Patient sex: F
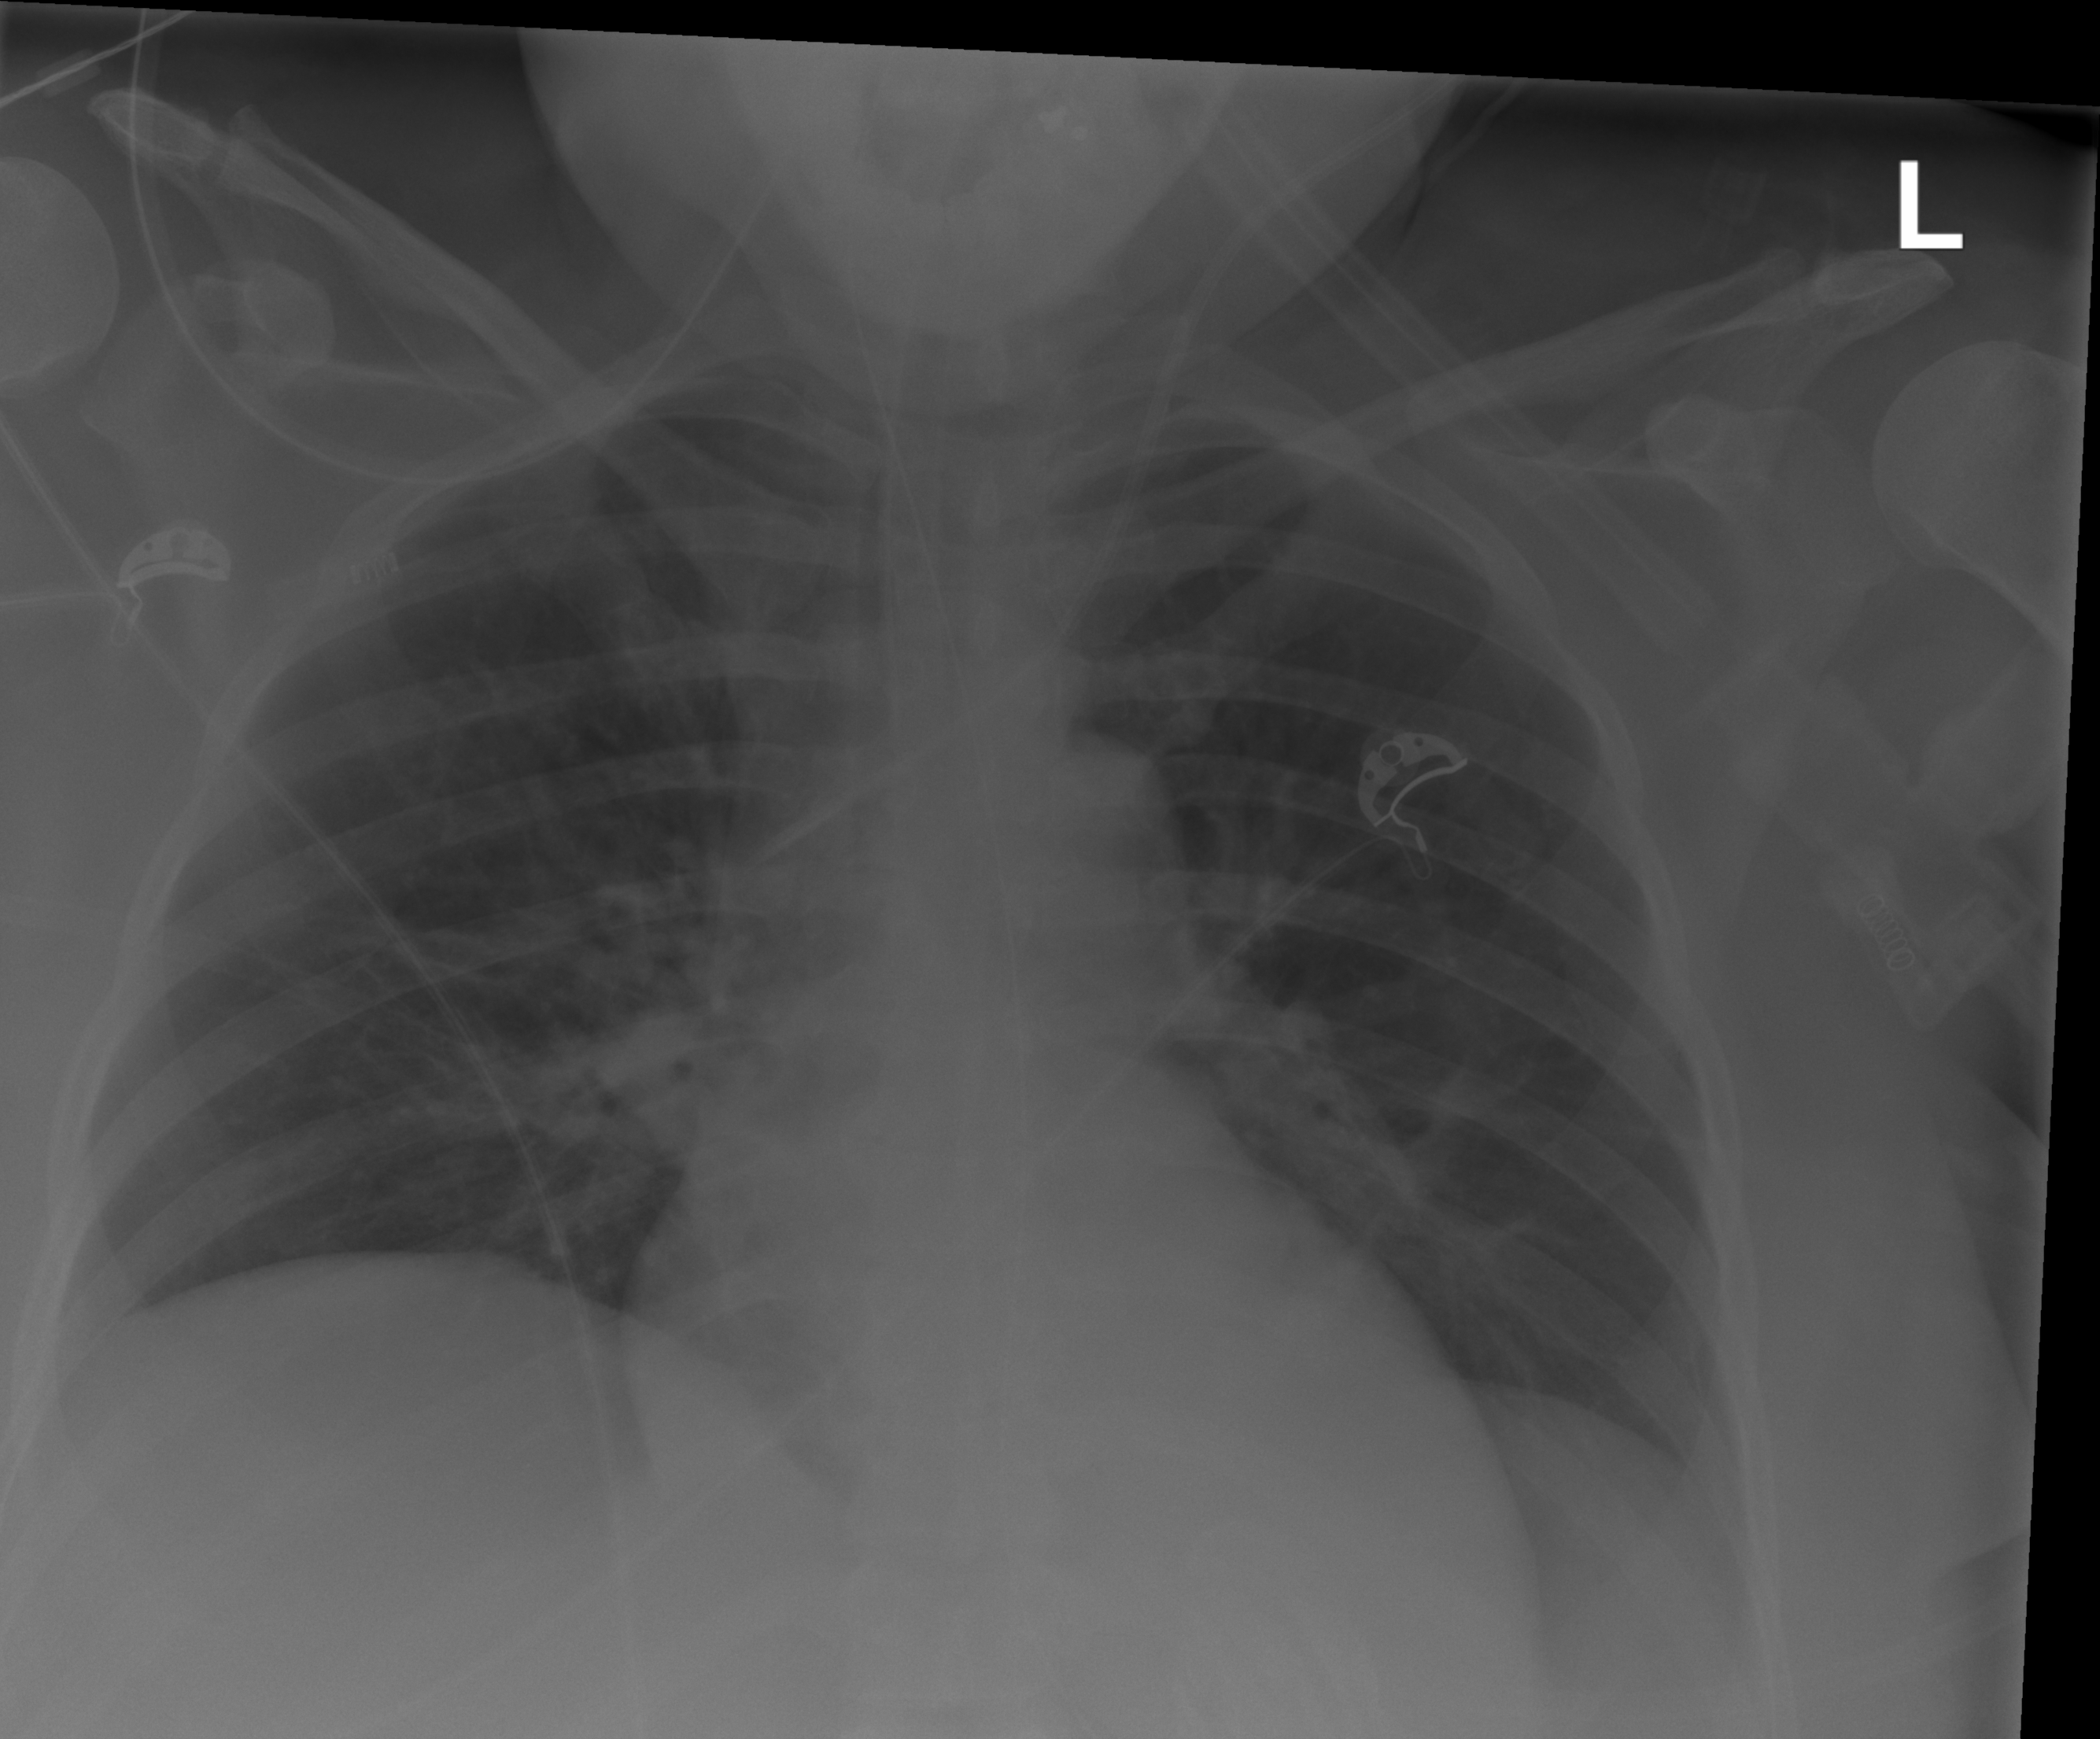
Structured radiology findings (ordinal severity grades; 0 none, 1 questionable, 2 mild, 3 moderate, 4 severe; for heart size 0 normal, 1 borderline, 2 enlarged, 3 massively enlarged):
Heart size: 2
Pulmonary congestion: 2
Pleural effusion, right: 0
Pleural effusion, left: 0
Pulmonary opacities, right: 0
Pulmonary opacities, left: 0
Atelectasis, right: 2
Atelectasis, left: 0